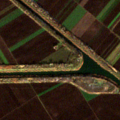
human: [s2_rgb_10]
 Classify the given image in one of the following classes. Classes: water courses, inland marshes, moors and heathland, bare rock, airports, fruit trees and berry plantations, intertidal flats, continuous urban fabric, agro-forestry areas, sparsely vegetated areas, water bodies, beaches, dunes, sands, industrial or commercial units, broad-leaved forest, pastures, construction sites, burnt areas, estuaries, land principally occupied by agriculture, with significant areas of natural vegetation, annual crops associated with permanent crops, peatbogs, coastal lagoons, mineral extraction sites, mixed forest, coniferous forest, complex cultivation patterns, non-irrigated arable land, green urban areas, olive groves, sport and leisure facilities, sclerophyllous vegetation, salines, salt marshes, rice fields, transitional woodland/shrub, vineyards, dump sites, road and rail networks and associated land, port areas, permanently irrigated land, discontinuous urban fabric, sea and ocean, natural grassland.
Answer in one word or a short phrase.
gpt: non-irrigated arable land, transitional woodland/shrub, water courses